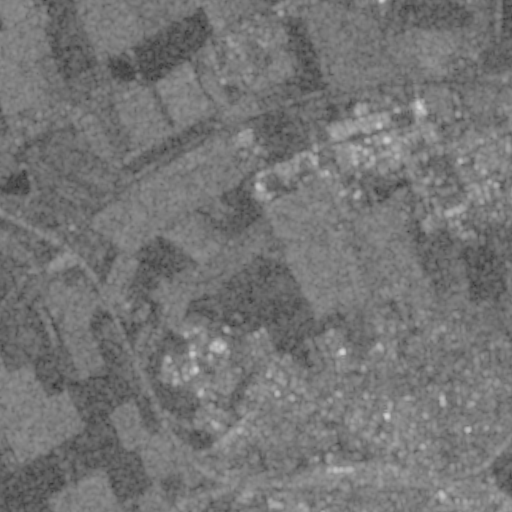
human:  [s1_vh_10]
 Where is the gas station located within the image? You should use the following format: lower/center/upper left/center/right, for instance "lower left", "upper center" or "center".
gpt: The gas station is located in the lower center of the image.
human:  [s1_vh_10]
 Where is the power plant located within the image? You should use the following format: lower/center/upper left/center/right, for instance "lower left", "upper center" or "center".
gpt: The power plant is located in the upper right of the image.
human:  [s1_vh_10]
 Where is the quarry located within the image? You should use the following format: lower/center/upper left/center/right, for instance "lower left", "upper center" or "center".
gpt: The quarry is located in the upper left of the image.
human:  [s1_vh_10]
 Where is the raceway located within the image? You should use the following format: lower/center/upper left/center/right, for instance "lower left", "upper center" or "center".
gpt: The raceway is located in the lower right of the image.
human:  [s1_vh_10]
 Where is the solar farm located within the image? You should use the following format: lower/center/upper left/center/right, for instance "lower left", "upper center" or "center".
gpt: The solar farm is located in the upper right of the image.
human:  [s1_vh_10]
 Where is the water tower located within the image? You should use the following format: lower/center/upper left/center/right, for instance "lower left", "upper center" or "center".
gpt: The water tower is located in the lower center of the image.
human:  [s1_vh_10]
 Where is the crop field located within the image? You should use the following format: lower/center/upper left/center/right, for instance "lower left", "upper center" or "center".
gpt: There is no crop field in the image.

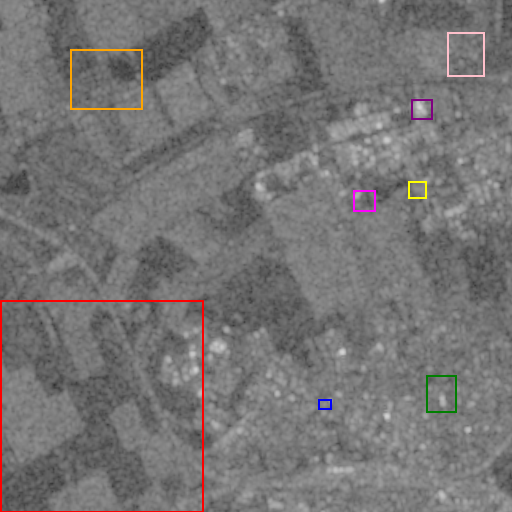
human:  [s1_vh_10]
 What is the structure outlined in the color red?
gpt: The structure outlined in red is a crop field.
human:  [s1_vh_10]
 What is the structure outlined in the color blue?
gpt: The structure outlined in blue is a gas station.
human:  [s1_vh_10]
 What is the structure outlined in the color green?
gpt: The structure outlined in green is a park.
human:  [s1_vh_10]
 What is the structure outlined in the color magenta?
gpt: The structure outlined in magenta is a parking lot.
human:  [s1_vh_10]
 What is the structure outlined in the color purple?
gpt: The structure outlined in purple is a power plant.
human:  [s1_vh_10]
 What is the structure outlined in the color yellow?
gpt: The structure outlined in yellow is a power substation.
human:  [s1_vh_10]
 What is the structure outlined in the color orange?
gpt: The structure outlined in orange is a quarry.
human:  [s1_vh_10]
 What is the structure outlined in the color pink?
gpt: The structure outlined in pink is a solar farm.
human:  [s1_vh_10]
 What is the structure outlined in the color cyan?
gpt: There is no cyan outline.